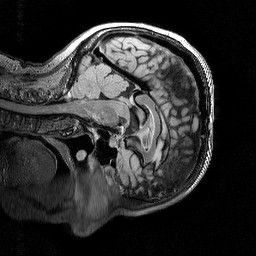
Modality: T2w
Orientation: sagittal
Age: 63
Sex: female
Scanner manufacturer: siemens
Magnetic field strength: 3 T
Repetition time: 5 s
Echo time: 0.386 s